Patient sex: F
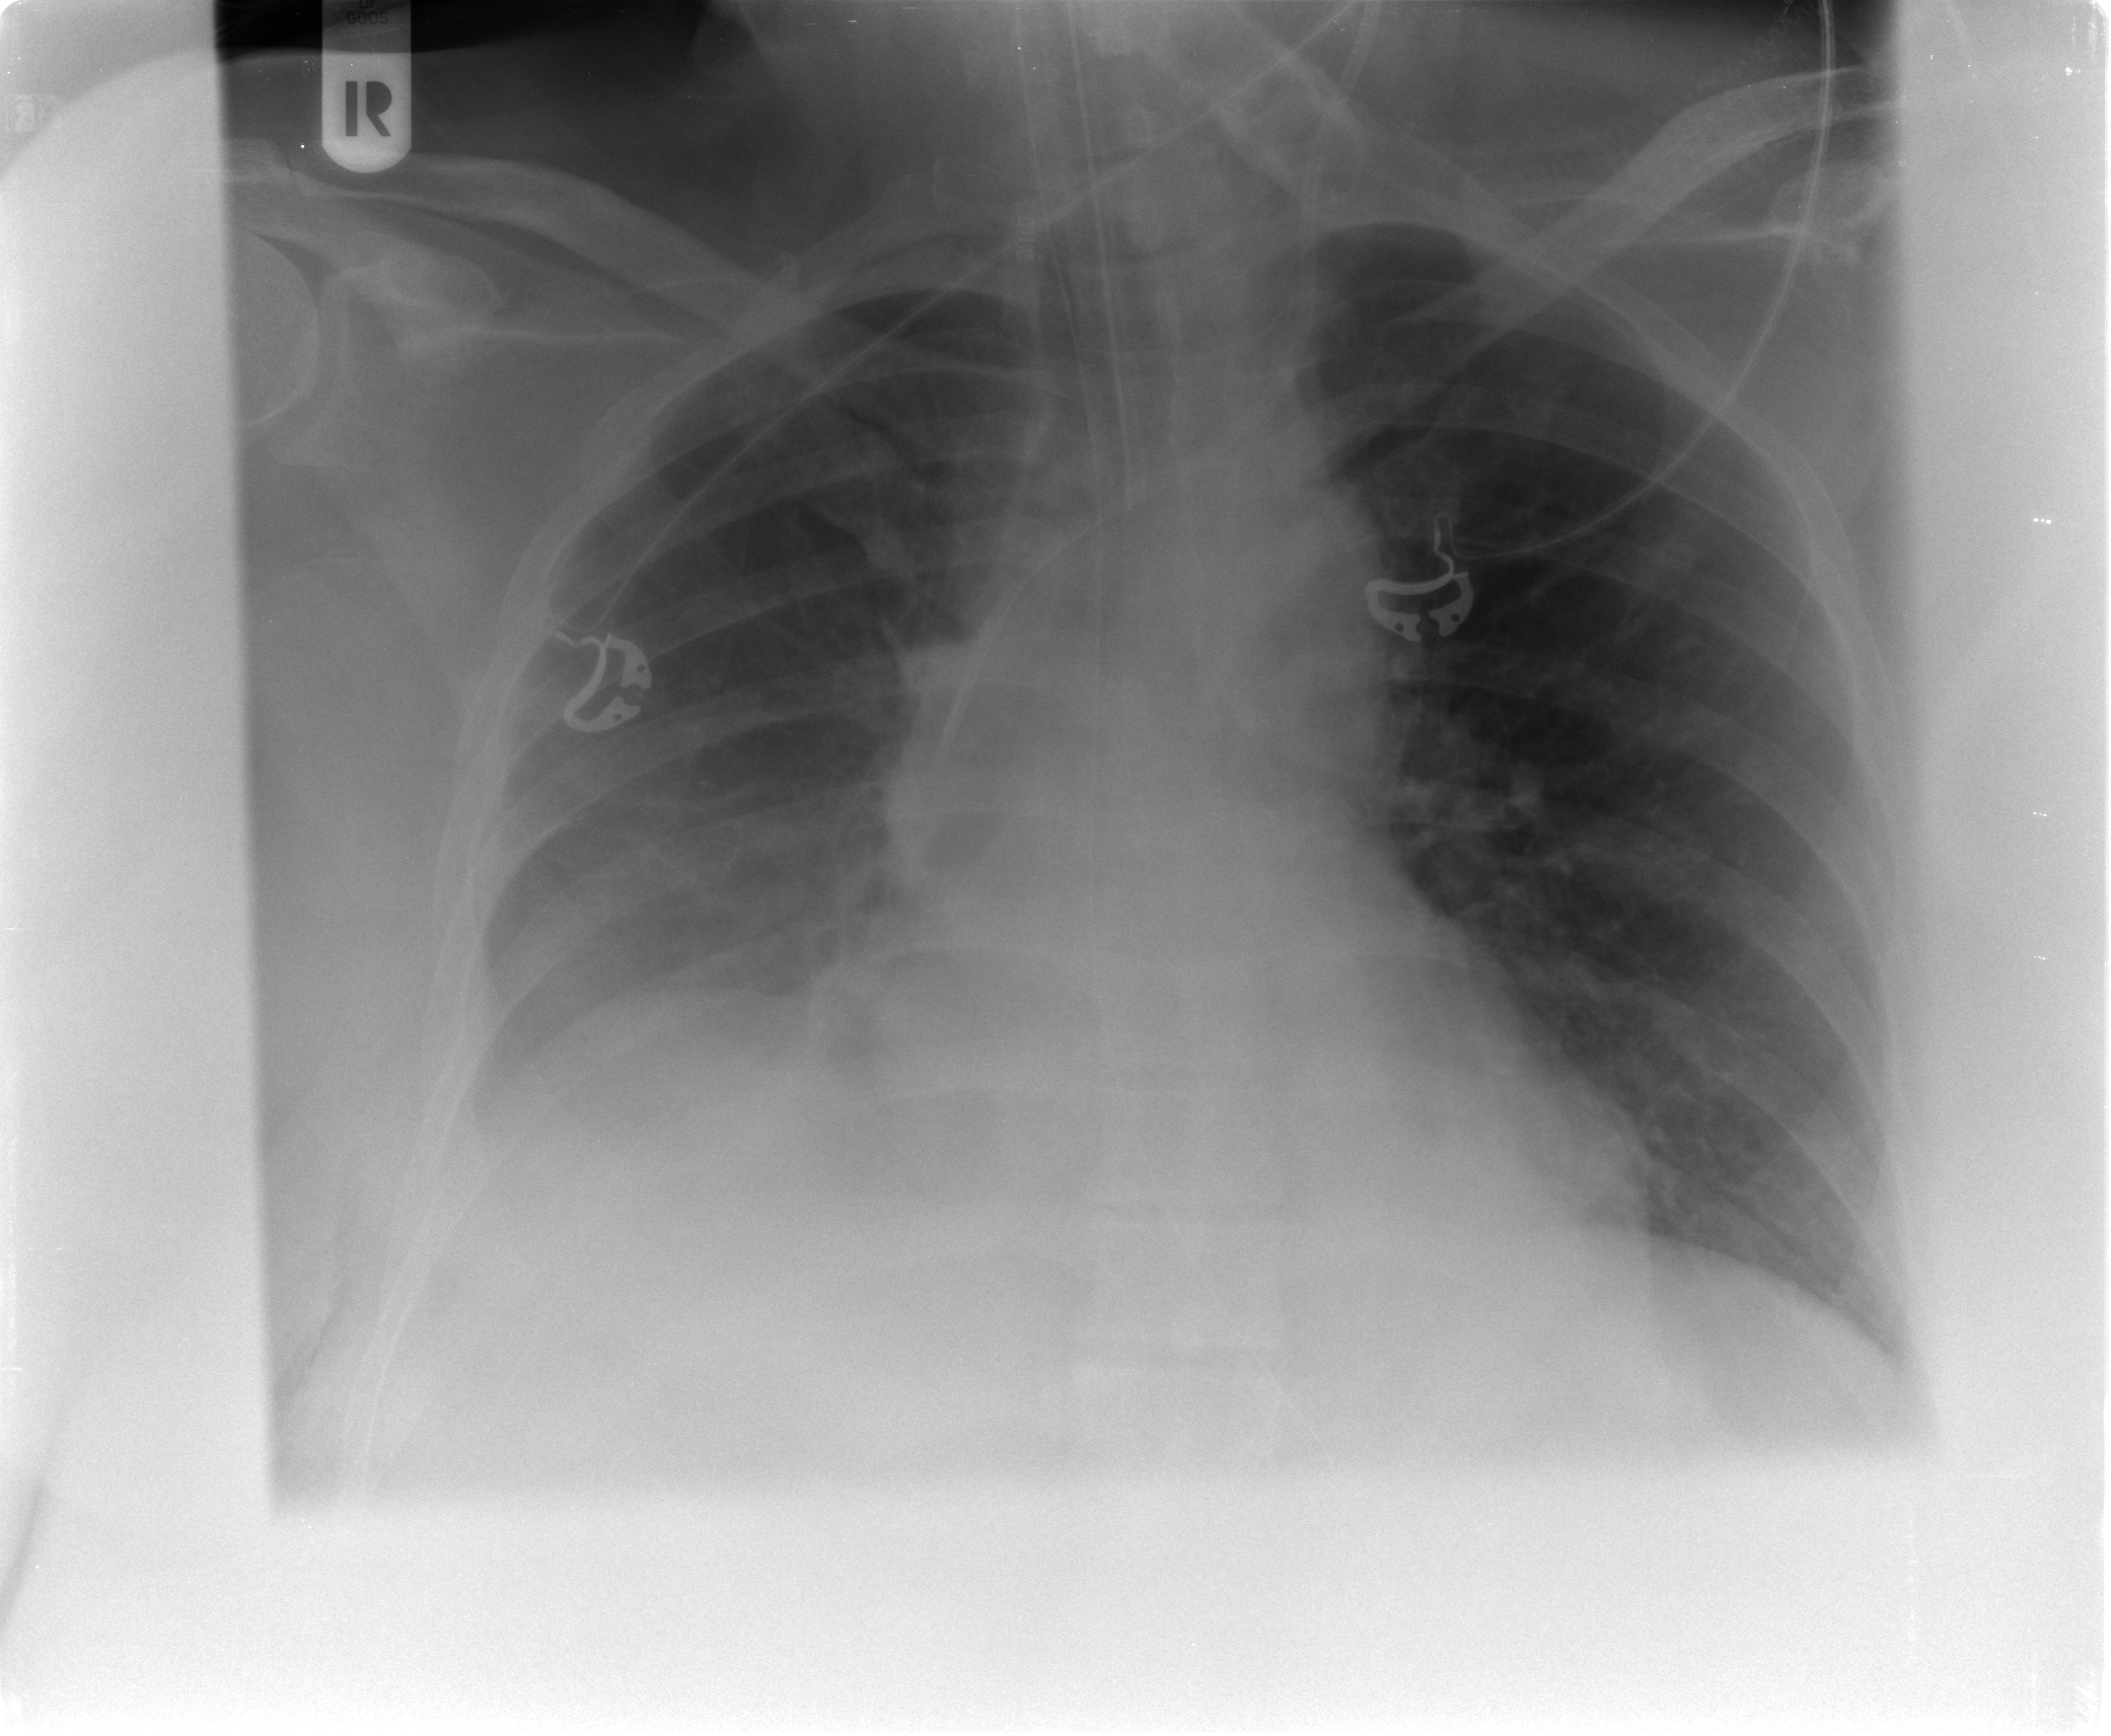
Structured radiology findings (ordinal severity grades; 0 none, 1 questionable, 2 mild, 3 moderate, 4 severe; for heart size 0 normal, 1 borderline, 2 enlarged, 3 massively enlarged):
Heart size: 1
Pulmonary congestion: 0
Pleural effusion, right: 2
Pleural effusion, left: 0
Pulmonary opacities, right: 0
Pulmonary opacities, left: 0
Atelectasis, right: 2
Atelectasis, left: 0